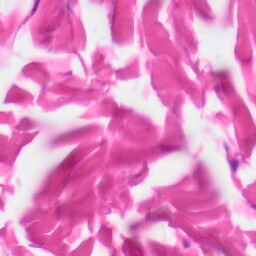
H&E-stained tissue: Skin